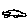
Label: car